Interaction volume radius: 5 \u00c5
Interaction volume height: 10 \u00c5
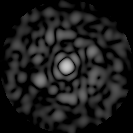
Disorder parameter: 0.8036